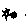
Label: moon